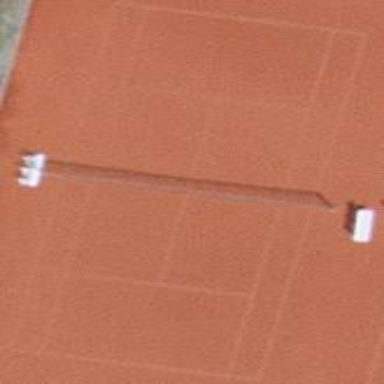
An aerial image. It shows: Tennis court in leisure pitch.